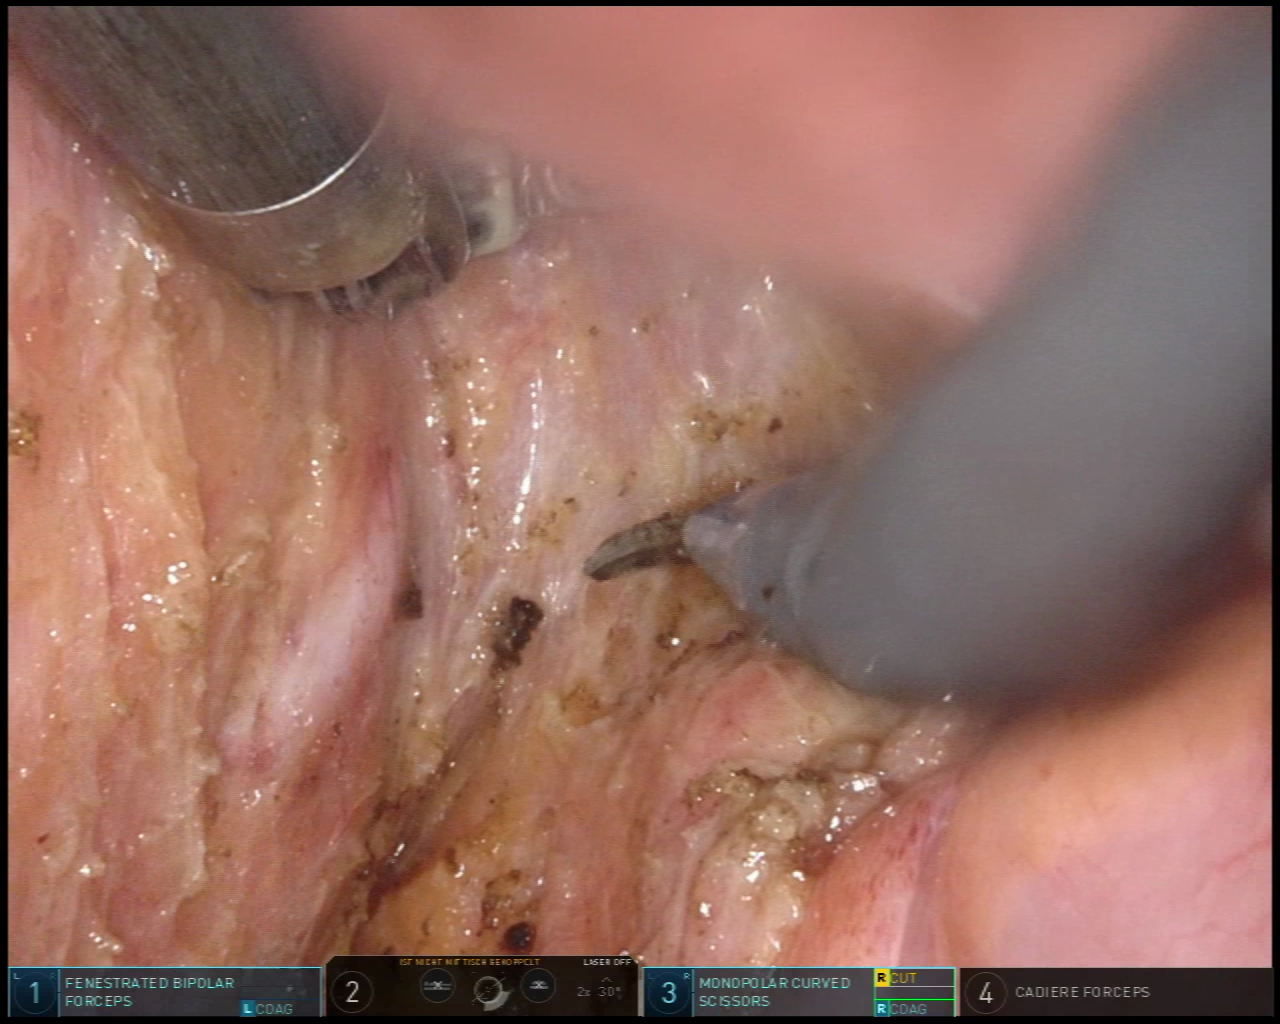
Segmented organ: vesicular_glands
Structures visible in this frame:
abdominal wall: no
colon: no
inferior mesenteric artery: no
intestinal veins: no
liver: no
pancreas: no
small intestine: no
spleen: no
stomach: no
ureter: no
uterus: no
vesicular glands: yes